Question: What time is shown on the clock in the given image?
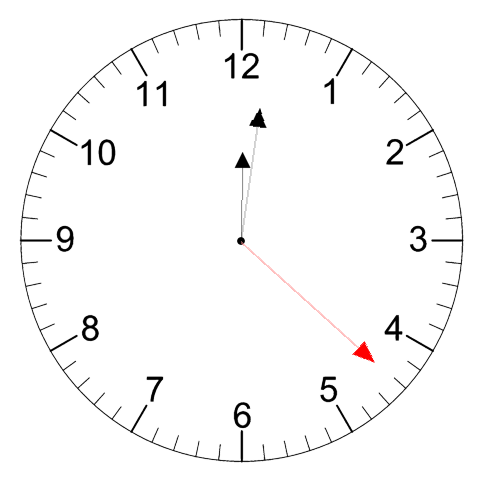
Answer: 12:01:22